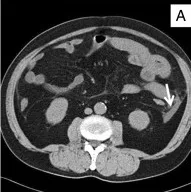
Computed tomography of the abdomen. (A) Computed tomography of the abdomen performed on admission, showing diffuse thickening of the bowel wall with target signs in the small intestine and ascites (arrow).
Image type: radiology (ct)